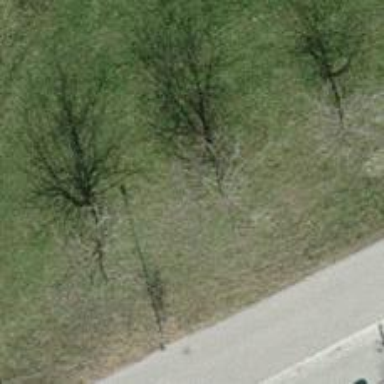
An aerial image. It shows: Urban tree adds touch of nature to the surroundings.